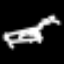
Label: bed